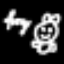
Label: frog